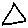
Label: triangle